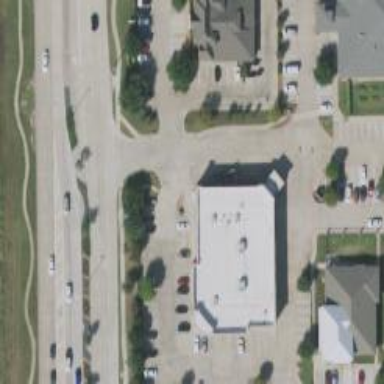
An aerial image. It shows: Pharmacy providing healthcare services.